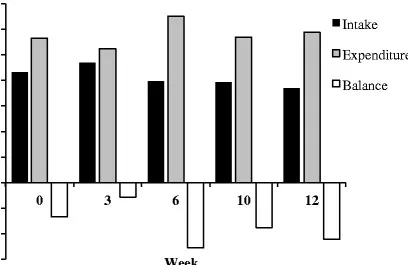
Recorded energy intake and predicted energy expenditure and energy balance.
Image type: pathology (immunostaining)